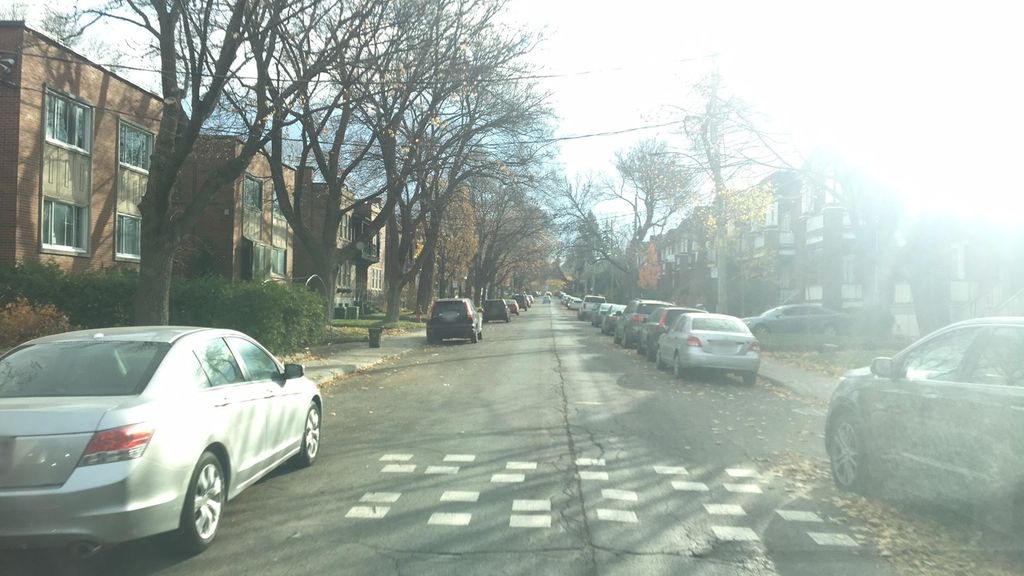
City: montreal